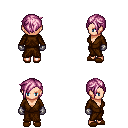
a pixel art fantasy rpg character, female body template, human, light skin, brown robe, magenta pants, pink pixie cut hairstyle, metal gloves, brown slippers, four views (front, back, left, right), 2x2 character sprite sheet, small pixel art, hard edges, no anti-aliasing